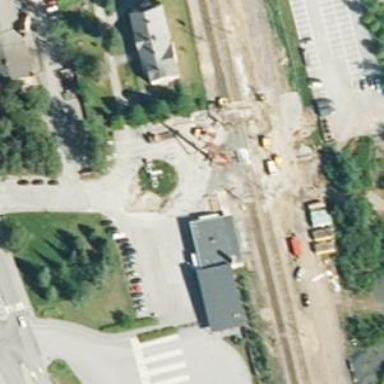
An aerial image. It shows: Railway yard.